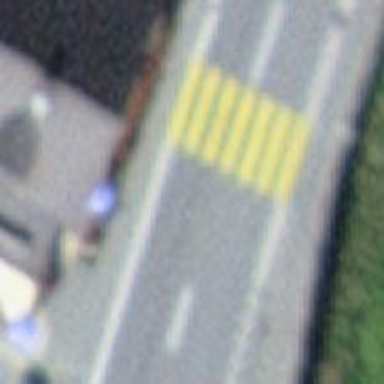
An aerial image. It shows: Uncontrolled zebra crossing on the road.